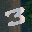
Label: 3